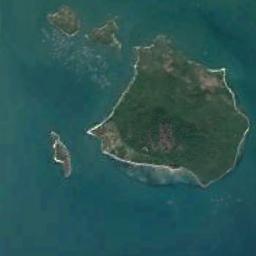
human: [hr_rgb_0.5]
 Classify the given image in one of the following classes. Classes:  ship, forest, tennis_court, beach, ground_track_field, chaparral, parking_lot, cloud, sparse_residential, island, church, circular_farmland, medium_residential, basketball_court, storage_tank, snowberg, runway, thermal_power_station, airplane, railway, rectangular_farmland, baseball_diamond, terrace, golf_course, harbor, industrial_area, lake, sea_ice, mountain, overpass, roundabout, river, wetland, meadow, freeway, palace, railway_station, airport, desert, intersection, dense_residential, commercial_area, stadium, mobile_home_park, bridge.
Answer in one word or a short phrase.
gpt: island